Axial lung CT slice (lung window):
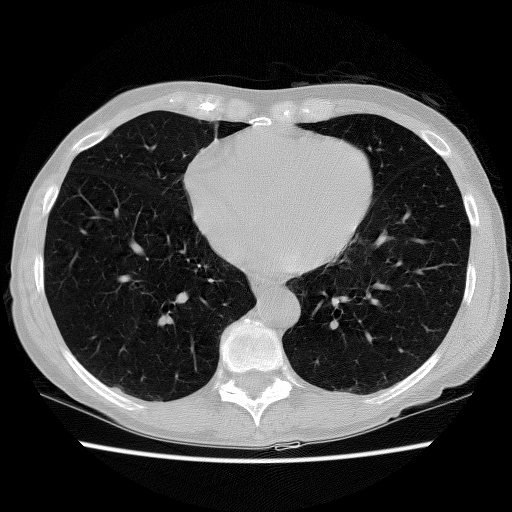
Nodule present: no